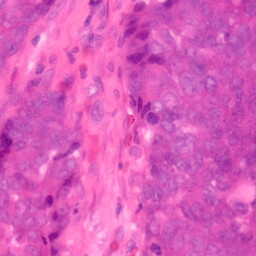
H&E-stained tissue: Colon